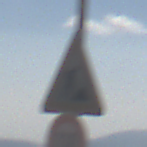
Verkehrszeichen: Arbeitsstelle
Zusatzzeichen unten: Geschwindigkeit110
Umgebung: Outdoor, Nature
Tageszeit: Midday
Wetter: Clear
Licht: Natural
Jahreszeit: NotSpecified
Kontrast: HighContrast